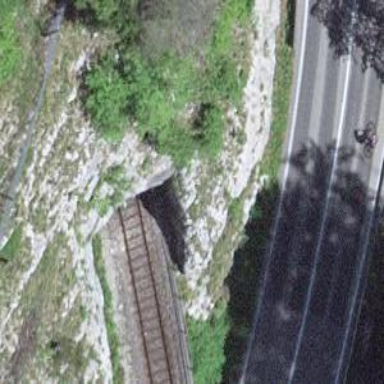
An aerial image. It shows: Railway bridge with electrified contact line. There is one track on the bridge.